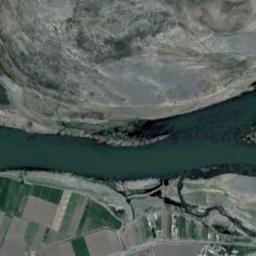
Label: river